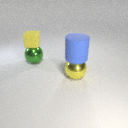
large blue rubber cylinder to the right of small yellow rubber cube